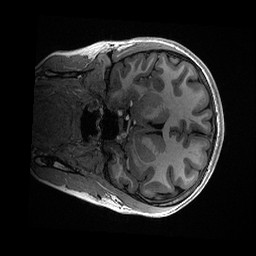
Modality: T1w
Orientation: coronal
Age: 17
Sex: female
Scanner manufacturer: ge
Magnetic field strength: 3 T
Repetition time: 0.006952 s
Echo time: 0.00292 s